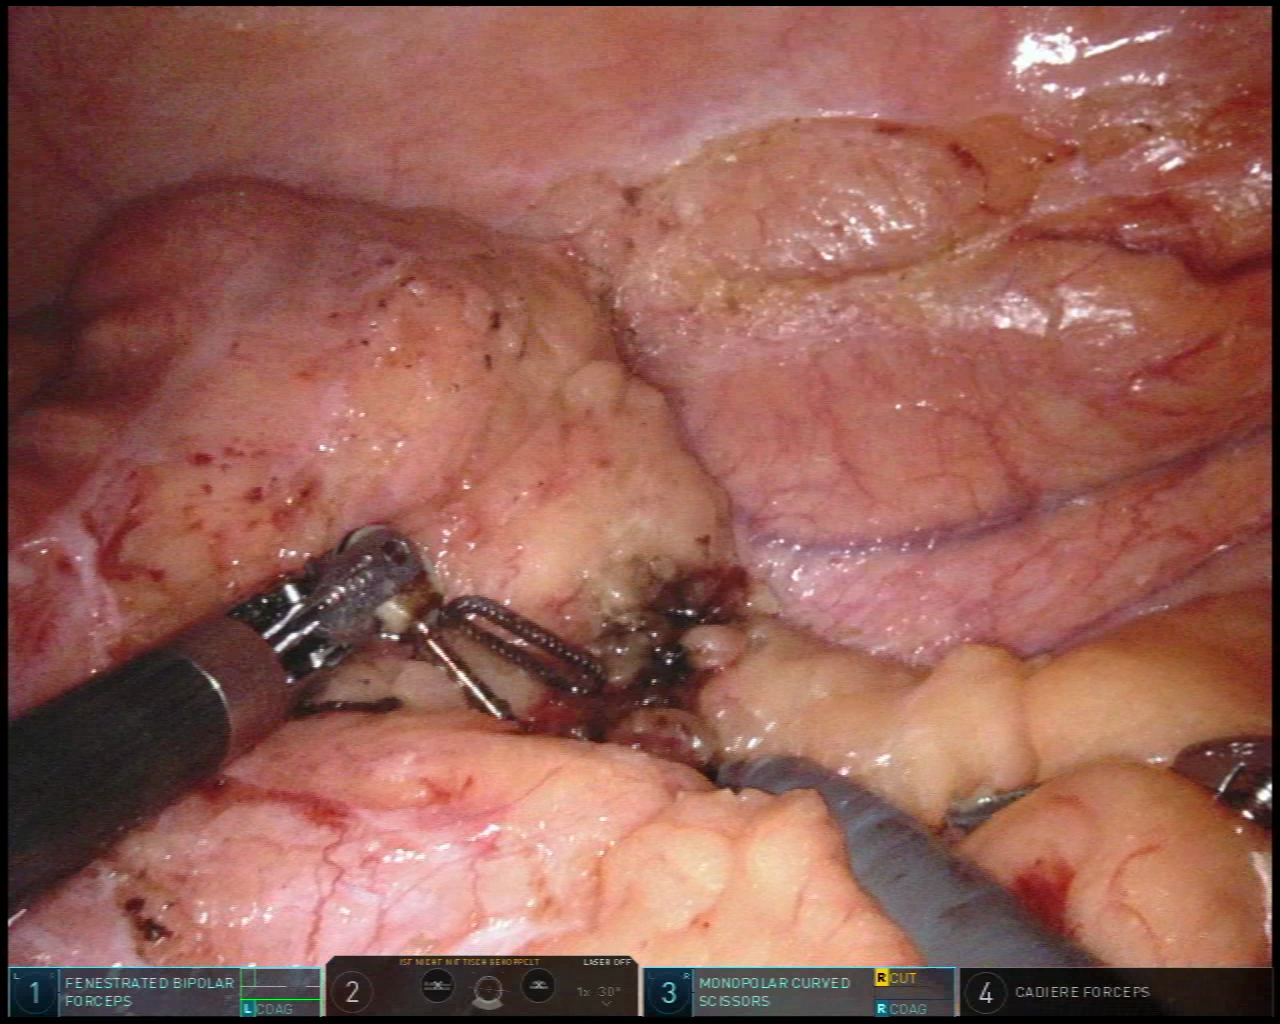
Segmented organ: colon
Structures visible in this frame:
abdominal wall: yes
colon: yes
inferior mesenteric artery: no
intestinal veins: no
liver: no
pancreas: no
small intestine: no
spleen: no
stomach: no
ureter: no
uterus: no
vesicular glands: no